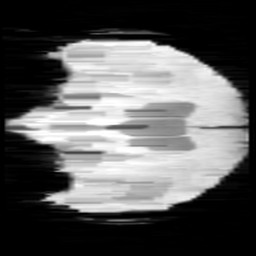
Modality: minIP
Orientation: coronal
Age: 11
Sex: male
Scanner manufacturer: siemens
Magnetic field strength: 3 T
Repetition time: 0.027 s
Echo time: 0.02 s